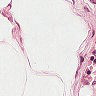
Metastatic tissue present: no